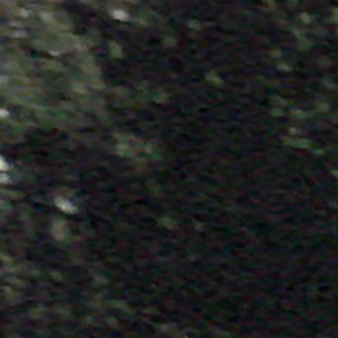
Label: other